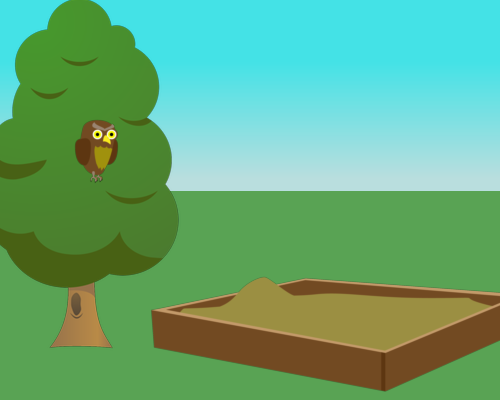
medium  fluffy tree with knot hole large sandbox right angled right  big owl in green part of tree slightly right of center facing right  right sad mike standing right arm up